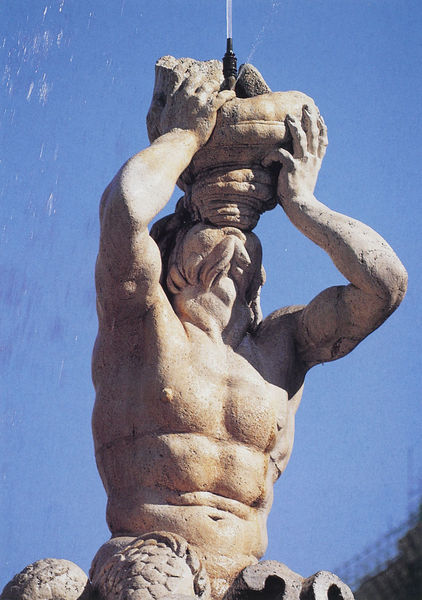
Titel: Triton-Brunnen
Künstler: Giovanni Lorenzo Bernini
Standort: Rom, Piazza Barberini (EU - I - Latium)
Schlagwörter: blau, himmel, kopf, mann, meer, nackt, wasser, marmor, mund, bart, trinken, arme, stein, horn, hände, brunnen, skulptur, statue, farbe, kraft, muskeln, bauch, oberkörper, foto, gefäß, fisch, muskel, bacchus, stark, schlangen, fontaine, fontäne, muschel, blasen, brunne, tropfen, pusten, quelle, neptun, brunnenfigur, wassertropfen, poseidon, wasserwesen, fontan, neride, fontane, bruct, baet, dursr